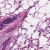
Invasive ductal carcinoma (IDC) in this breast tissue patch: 0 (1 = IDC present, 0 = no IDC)